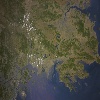
Label: land